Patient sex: M
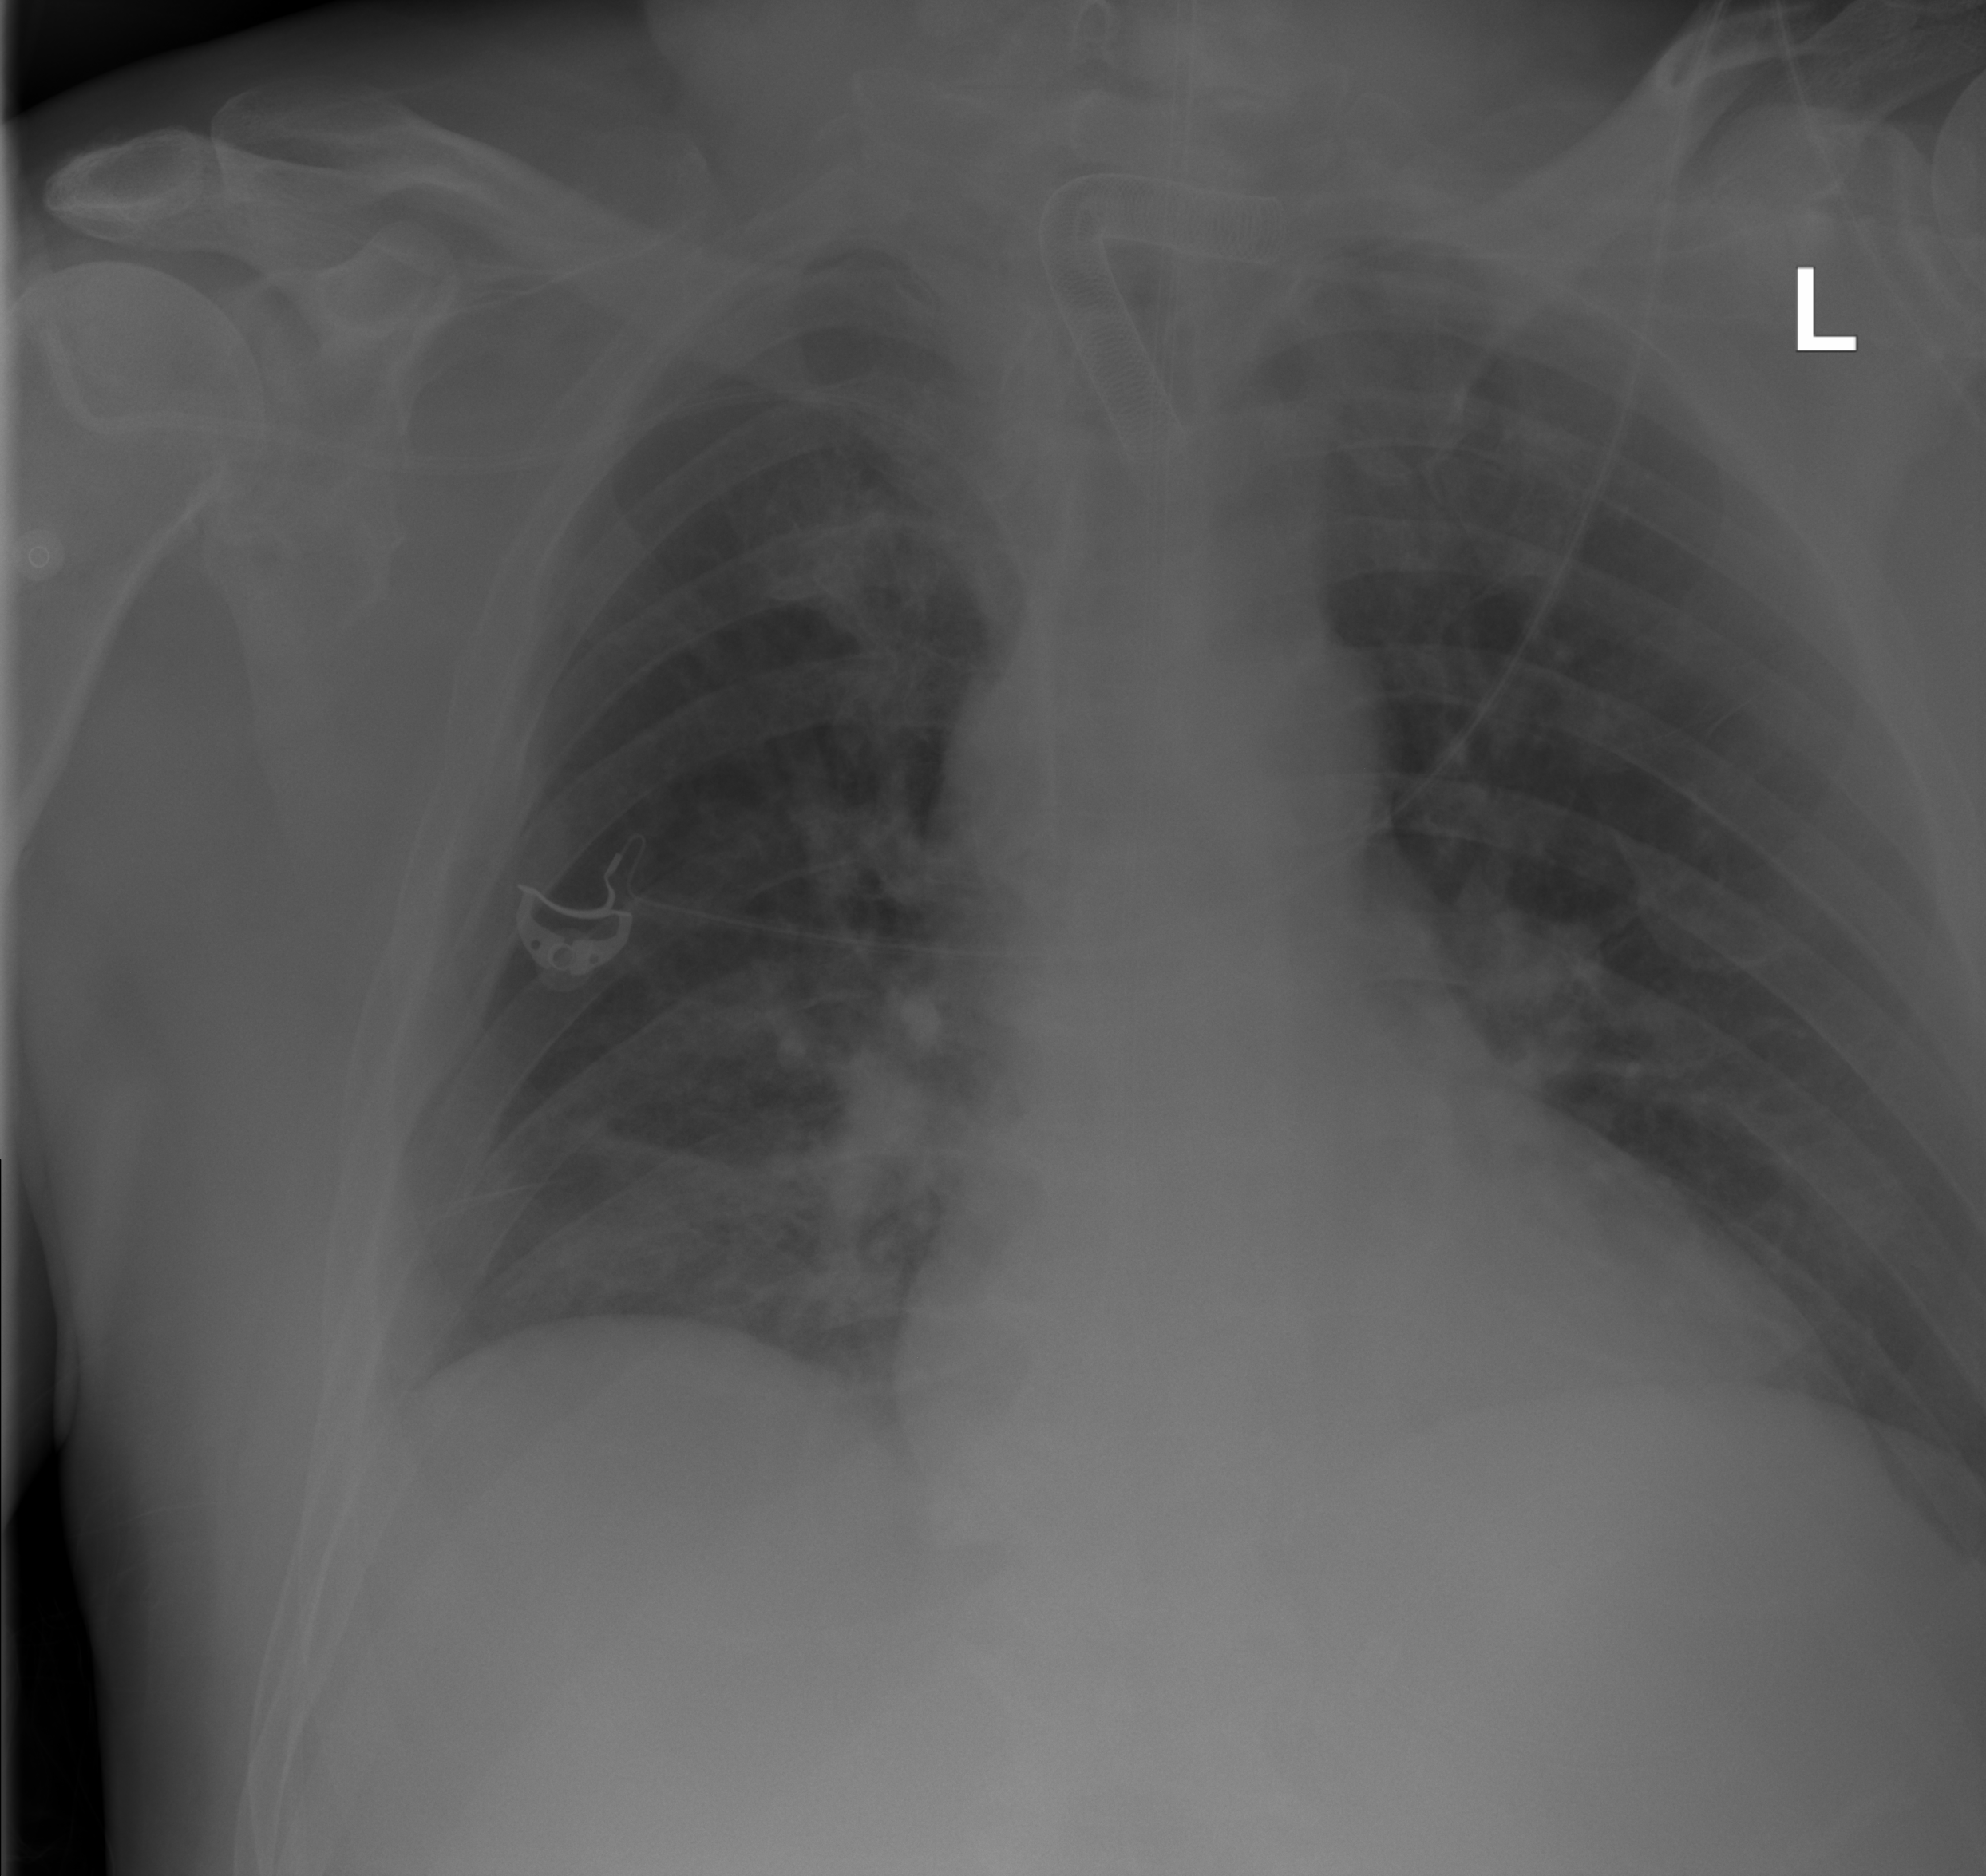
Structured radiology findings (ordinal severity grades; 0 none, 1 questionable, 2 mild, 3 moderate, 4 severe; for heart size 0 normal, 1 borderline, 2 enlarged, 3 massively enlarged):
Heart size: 1
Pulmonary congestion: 0
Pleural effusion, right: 1
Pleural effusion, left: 0
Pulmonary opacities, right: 1
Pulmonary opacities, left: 0
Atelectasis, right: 2
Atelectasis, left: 0